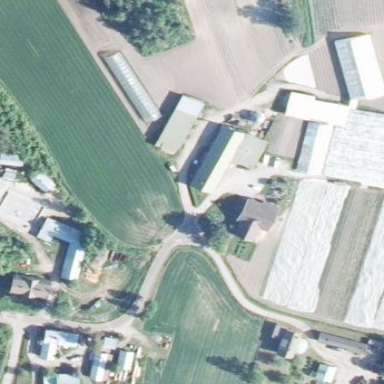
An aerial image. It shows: Farmyard area.